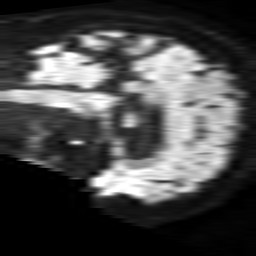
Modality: TRACE
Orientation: sagittal
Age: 74
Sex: male
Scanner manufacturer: philips
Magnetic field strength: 1.5 T
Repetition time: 4.6 s
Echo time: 0.08631 s